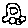
Label: car